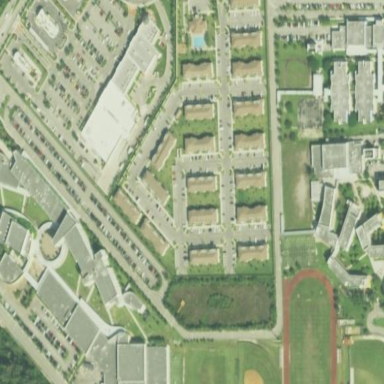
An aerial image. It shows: School.